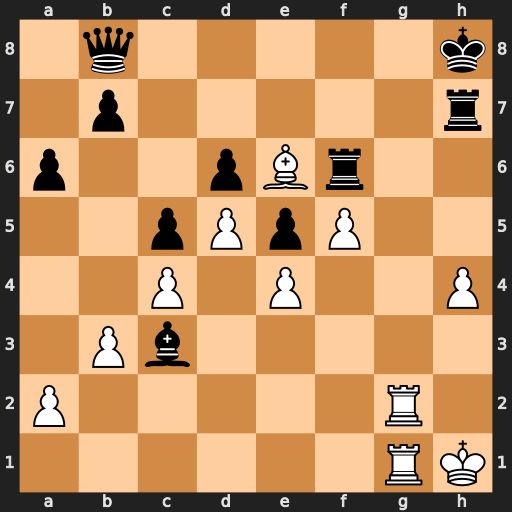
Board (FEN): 1q5k/1p5r/p2pBr2/2pPpP2/2P1P2P/1Pb5/P5R1/6RK
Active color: w
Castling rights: -
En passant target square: -
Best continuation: Rg8+ Qxg8 Rxg8#